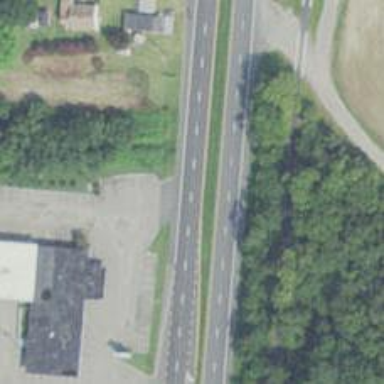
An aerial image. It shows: This image shows trunk highway that functions as expressway.